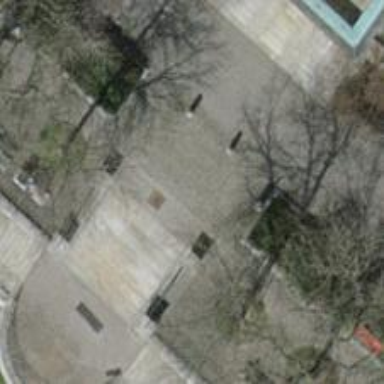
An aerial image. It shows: Set of steps made of paving stones.